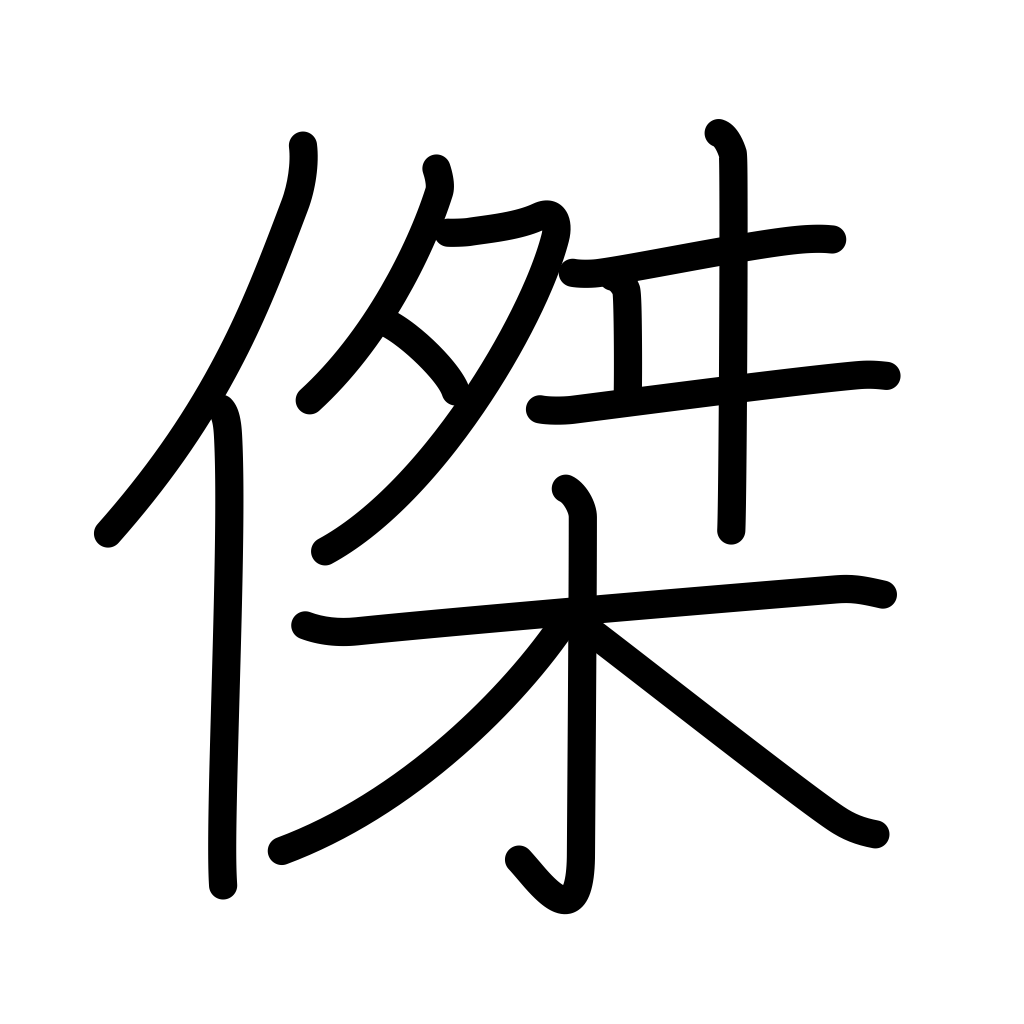
Meaning: greatness, excellence